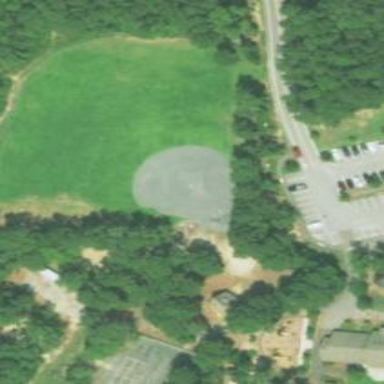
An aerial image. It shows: Baseball pitch for leisure and sports activities.